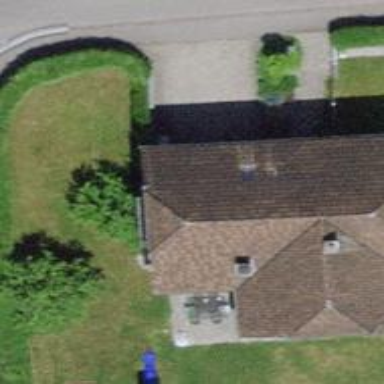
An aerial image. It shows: Building with half-hipped roof shape.